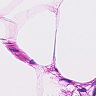
Metastatic tissue present: no